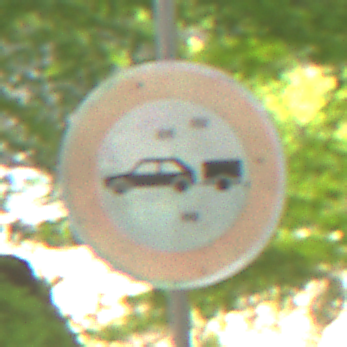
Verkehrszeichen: VerbotPersonenkraftwagenMitAnhaenger
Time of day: MorningAfternoon
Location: Outdoor (RoadRail)
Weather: Clear
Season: NotSpecified
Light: Natural